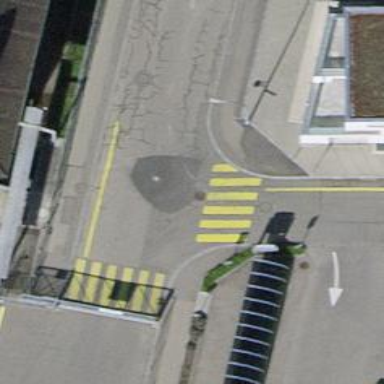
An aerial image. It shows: Uncontrolled crossing on the road.